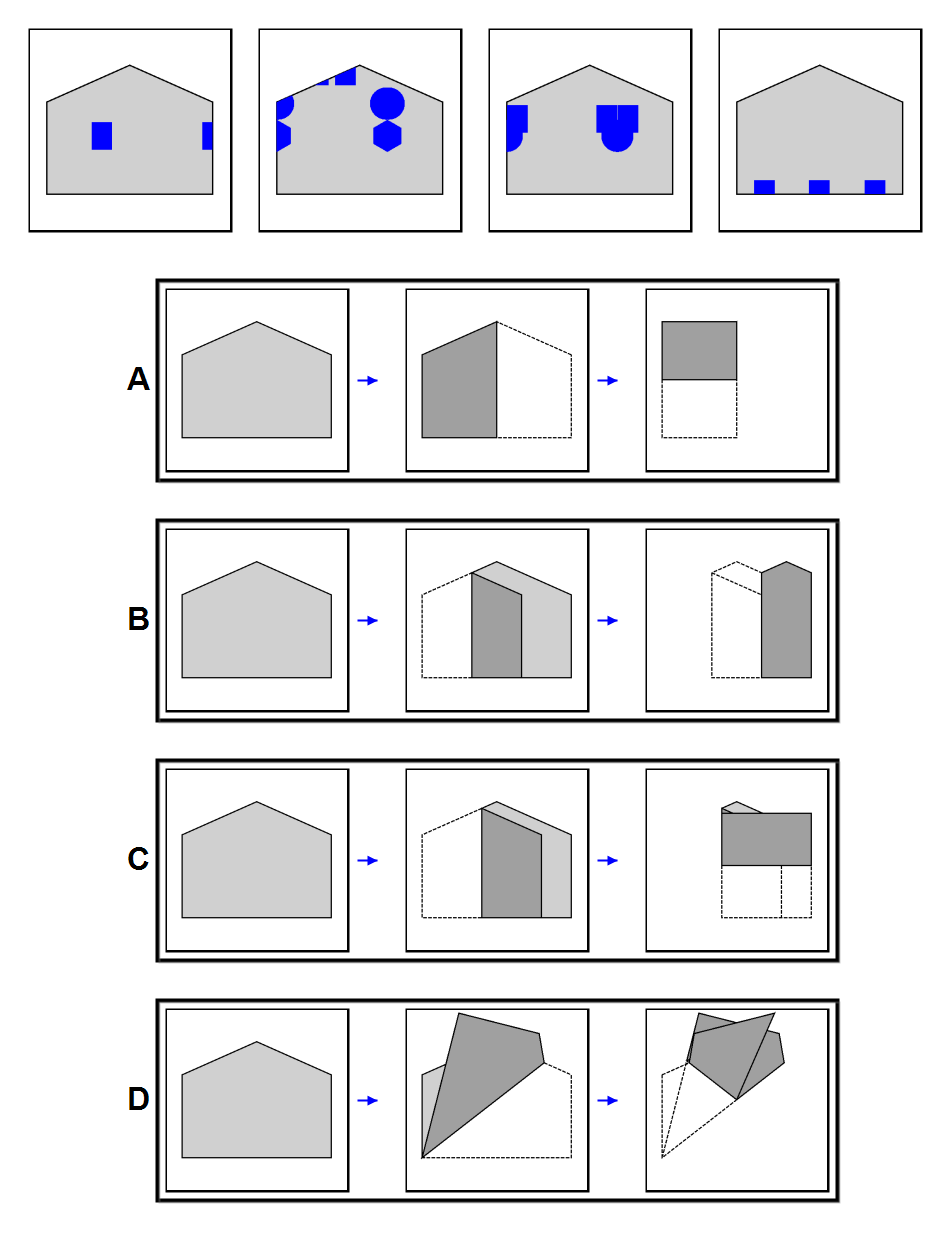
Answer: B